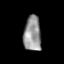
Tissue: lung
Cell type: Epithelial cells
Senescence score: 0.2276
Nuclear area (px): 599
Mean DAPI intensity: 149.037